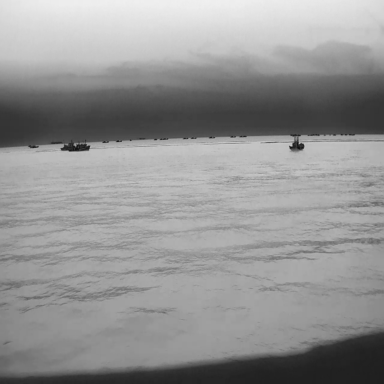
There are 19 bulk_carriers in the infrared image.